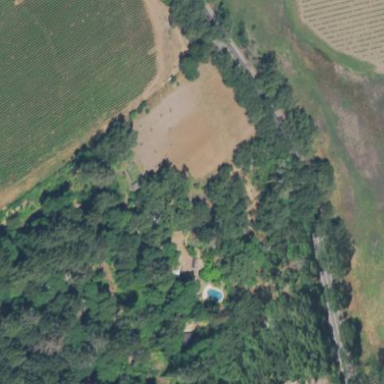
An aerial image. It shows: Vineyard with wine grapes as the crop.